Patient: sex M, age 74
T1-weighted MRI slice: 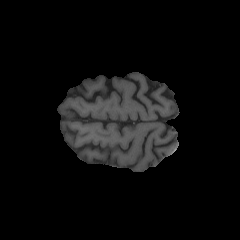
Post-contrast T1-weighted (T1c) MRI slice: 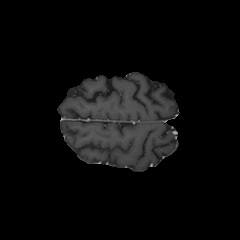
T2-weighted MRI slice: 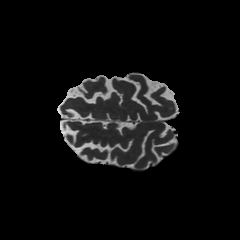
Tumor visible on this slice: no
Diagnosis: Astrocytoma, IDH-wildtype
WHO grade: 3